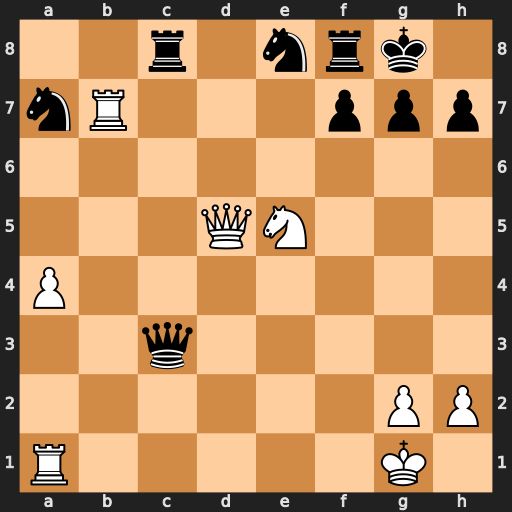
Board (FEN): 2r1nrk1/nR3ppp/8/3QN3/P7/2q5/6PP/R5K1
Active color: w
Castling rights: -
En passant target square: -
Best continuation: Rxf7 Qxa1+ Rf1+ Kh8 Rxa1